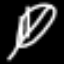
Label: leaf